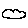
Label: cloud